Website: lowes
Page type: order-returns
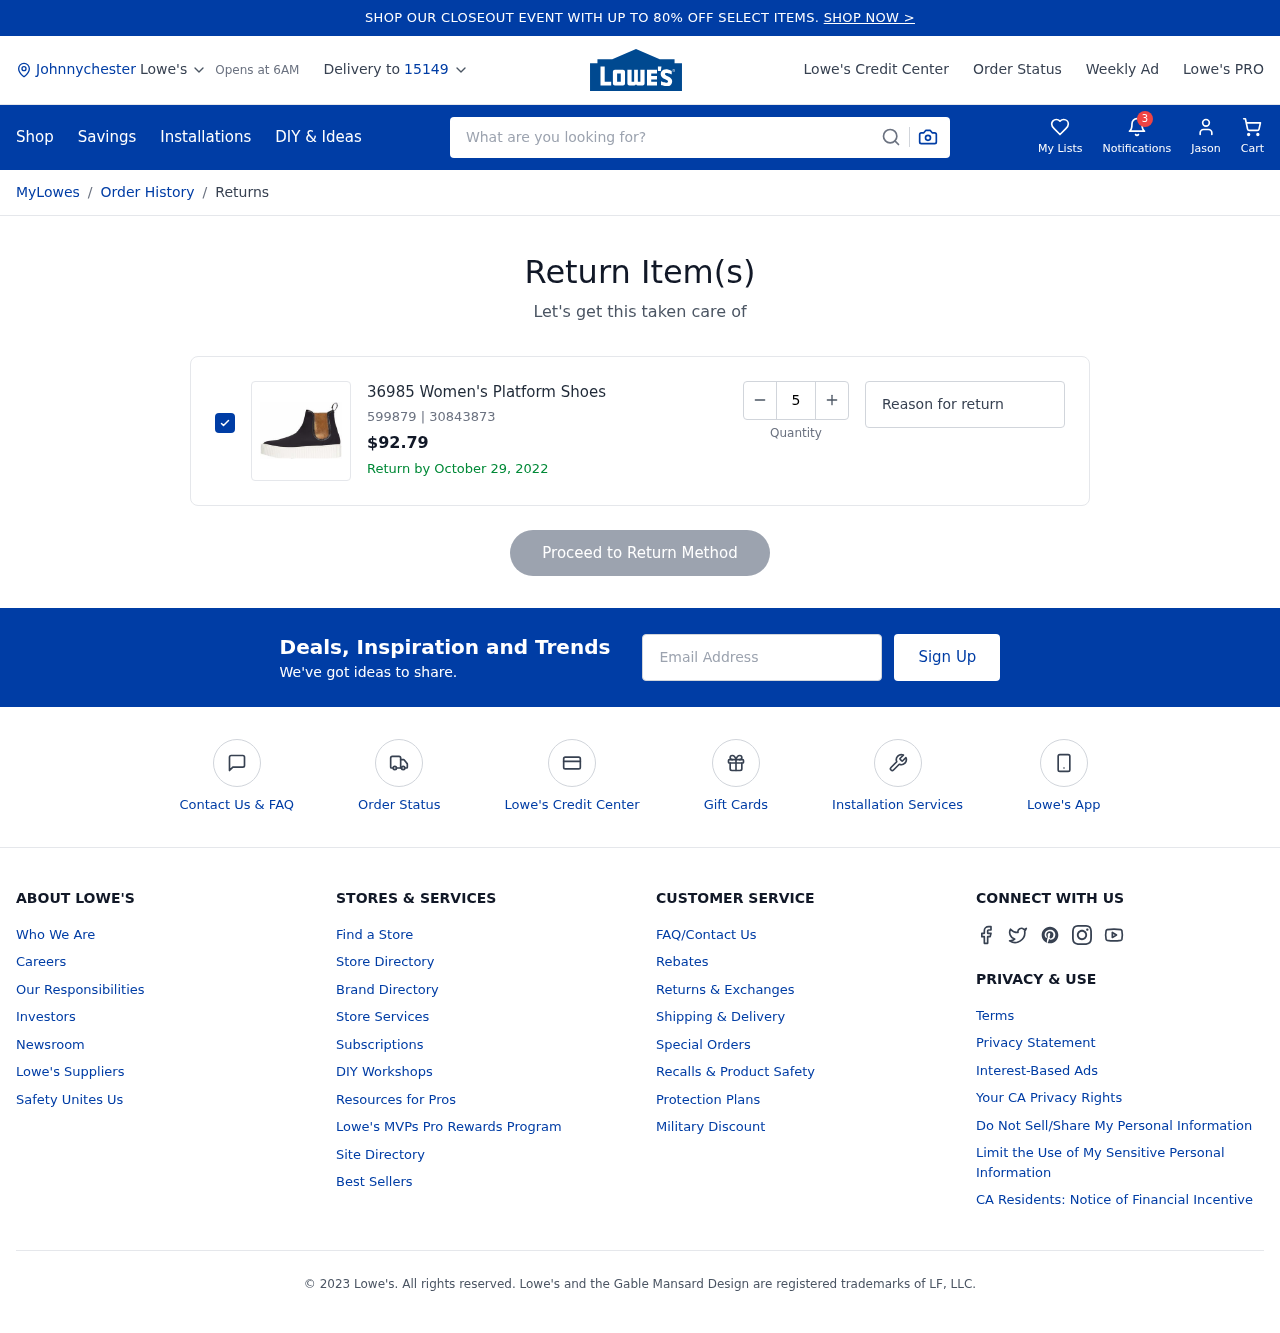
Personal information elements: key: PII_CITY
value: Johnnychester
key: PII_FIRSTNAME
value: Jason
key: PII_POSTCODE
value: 15149
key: PII_EMAIL
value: jasoncosta@hotmail.com
Product elements: key: PRODUCT1_NAME
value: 36985 Women's Platform Shoes
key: PRODUCT1_PRICE
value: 92.79
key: PRODUCT1_ITEM_NUMBER
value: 599879
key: PRODUCT1_MODEL_NUMBER
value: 30843873
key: PRODUCT1_QUANTITY
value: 5
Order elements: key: ORDER_RETURN_BY_DATE
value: October 29, 2022